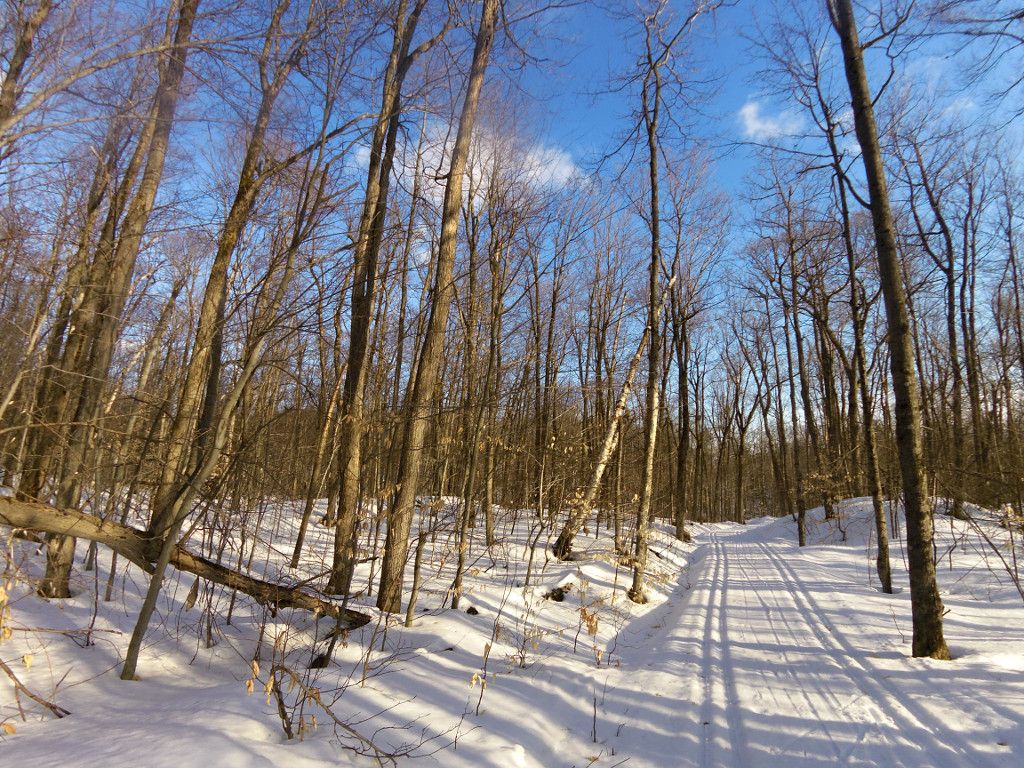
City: ottawa-gatineau